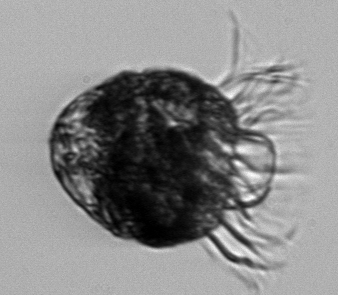
Label: Strombidium_capitatum